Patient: sex F, age 46
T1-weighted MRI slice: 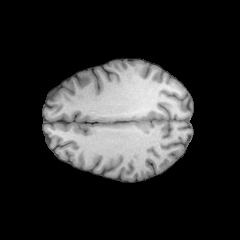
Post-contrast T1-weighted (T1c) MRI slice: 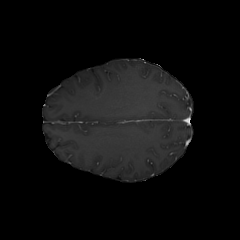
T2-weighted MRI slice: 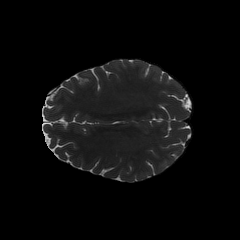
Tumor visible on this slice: no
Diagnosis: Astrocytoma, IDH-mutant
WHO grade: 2